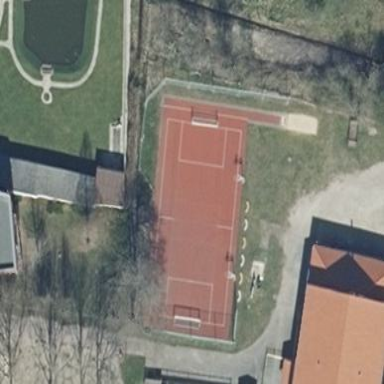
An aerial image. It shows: Tennis court on pitch designated for leisure land.